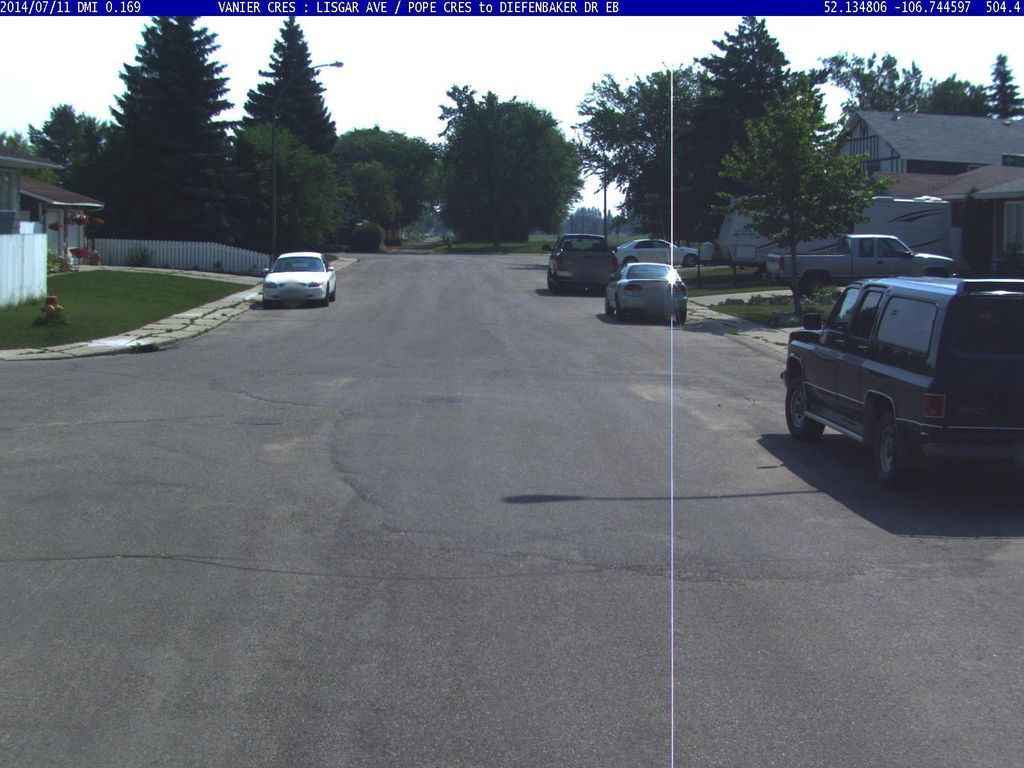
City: saskatoon